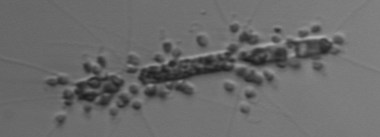
Label: Chaetoceros_didymus_TAG_external_flagellate